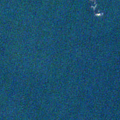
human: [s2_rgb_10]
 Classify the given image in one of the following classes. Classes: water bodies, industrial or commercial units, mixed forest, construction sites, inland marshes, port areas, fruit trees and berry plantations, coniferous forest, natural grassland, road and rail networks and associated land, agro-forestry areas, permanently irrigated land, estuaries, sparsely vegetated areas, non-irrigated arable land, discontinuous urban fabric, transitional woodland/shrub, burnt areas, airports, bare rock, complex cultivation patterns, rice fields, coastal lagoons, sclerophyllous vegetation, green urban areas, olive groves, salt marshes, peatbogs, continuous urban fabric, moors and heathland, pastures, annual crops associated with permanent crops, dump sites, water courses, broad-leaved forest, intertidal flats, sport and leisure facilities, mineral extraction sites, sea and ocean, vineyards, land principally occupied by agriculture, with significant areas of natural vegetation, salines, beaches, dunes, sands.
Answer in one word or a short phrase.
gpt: sea and ocean